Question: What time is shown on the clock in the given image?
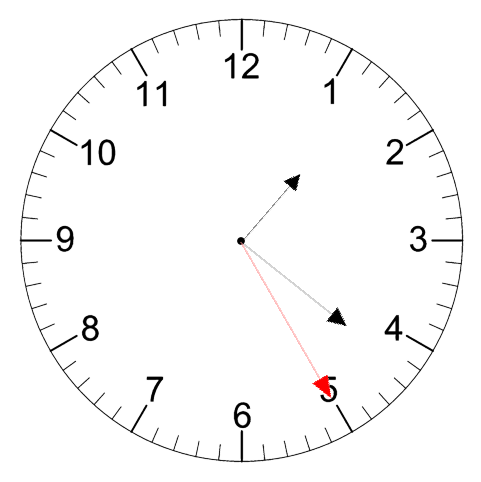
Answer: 01:21:25